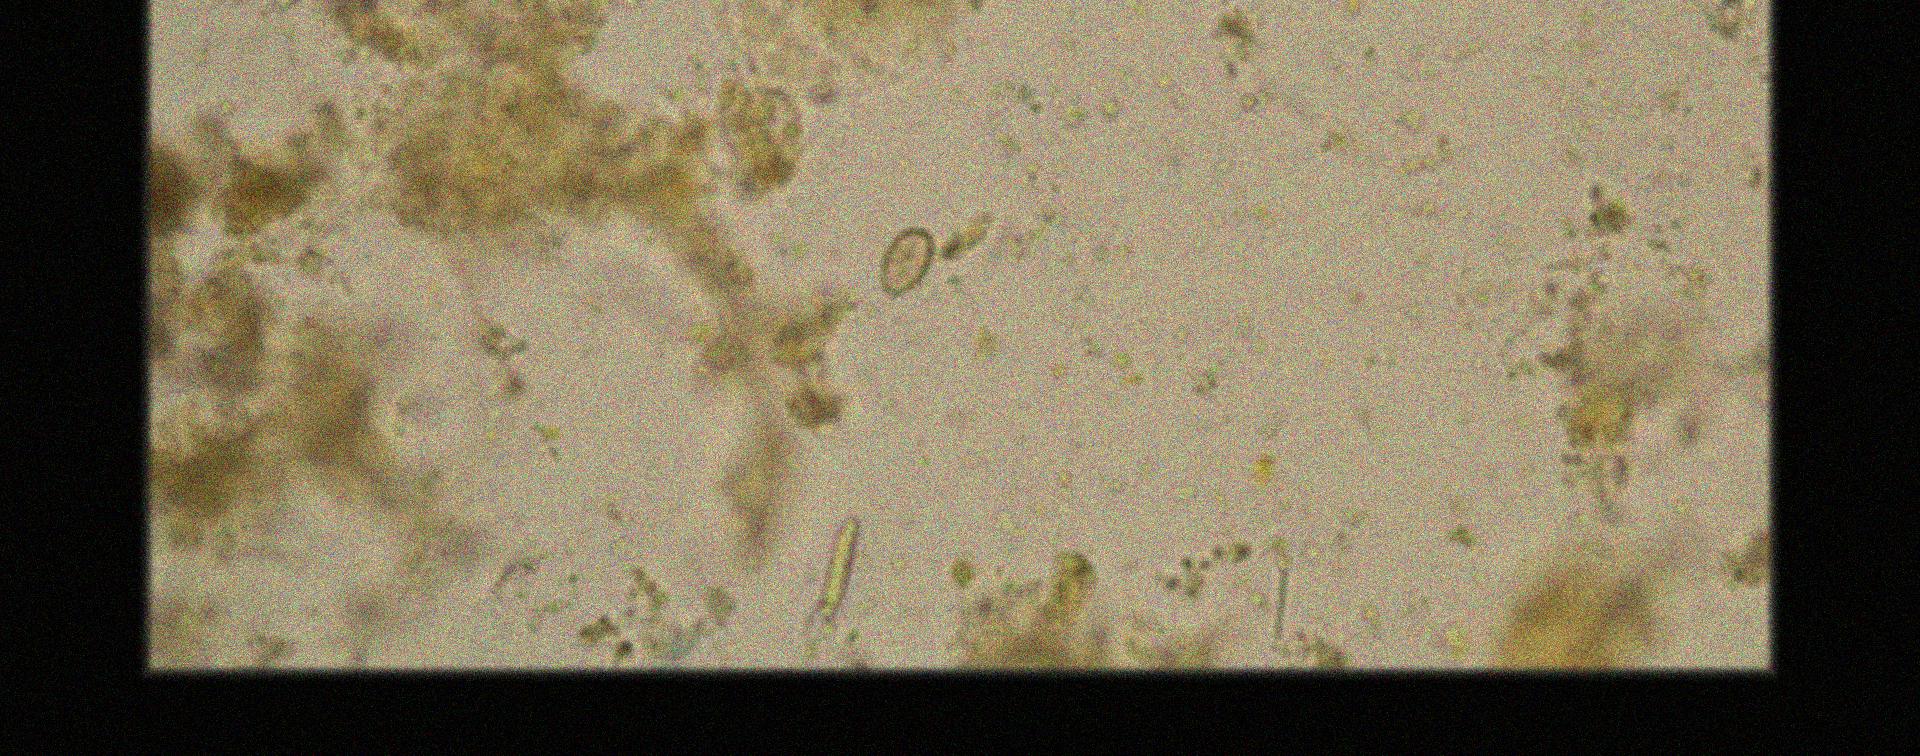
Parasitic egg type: Opisthorchis viverrine